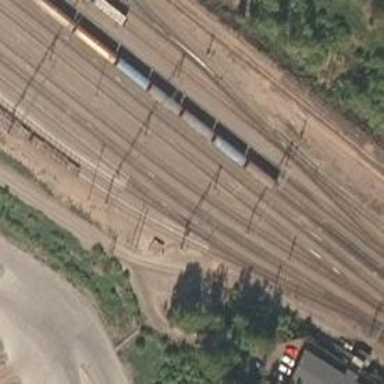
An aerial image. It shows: Rail yard with electrified contact lines for the trains.